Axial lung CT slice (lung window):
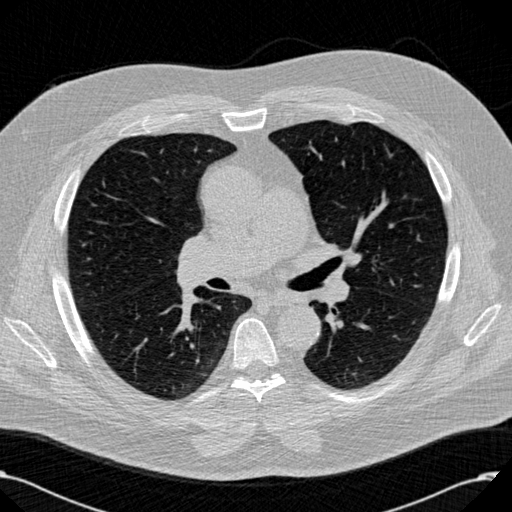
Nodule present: no